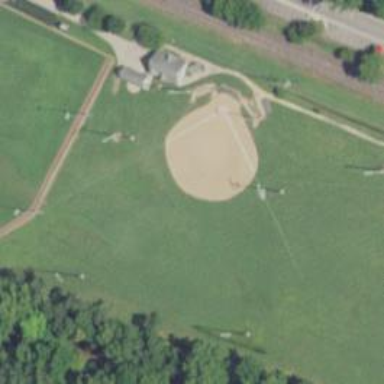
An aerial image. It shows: Softball pitch for leisure and sport activities.